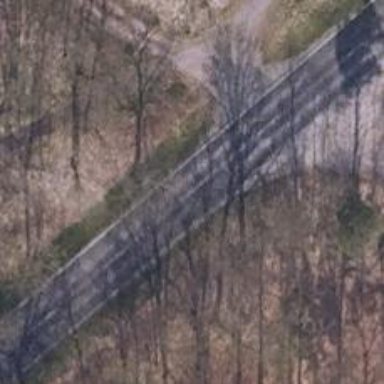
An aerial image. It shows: Secondary road with asphalt surface.